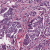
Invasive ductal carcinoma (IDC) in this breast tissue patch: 1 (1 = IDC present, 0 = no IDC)